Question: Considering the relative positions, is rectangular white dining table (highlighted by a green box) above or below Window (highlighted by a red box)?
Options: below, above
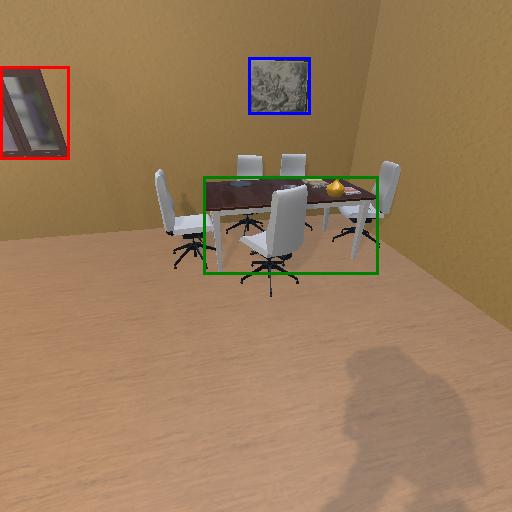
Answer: below